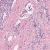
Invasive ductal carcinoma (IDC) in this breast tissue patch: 1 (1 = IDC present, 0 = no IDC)